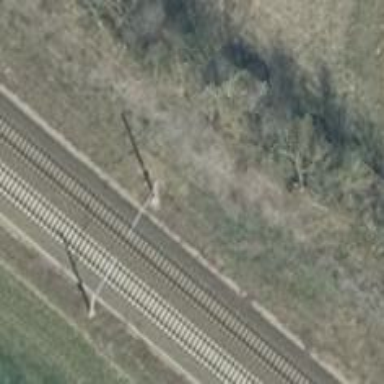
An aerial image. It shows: Milestone along the railway track with catenary mast.